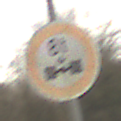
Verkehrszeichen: TatsaechlicheAchslast
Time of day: Midday
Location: Outdoor (Nature)
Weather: Overcast
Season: NotSpecified
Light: Natural